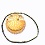
Label: emoji